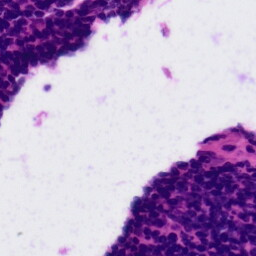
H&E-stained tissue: Tonsil